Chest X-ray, AP view. Patient: 34 years old, sex F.
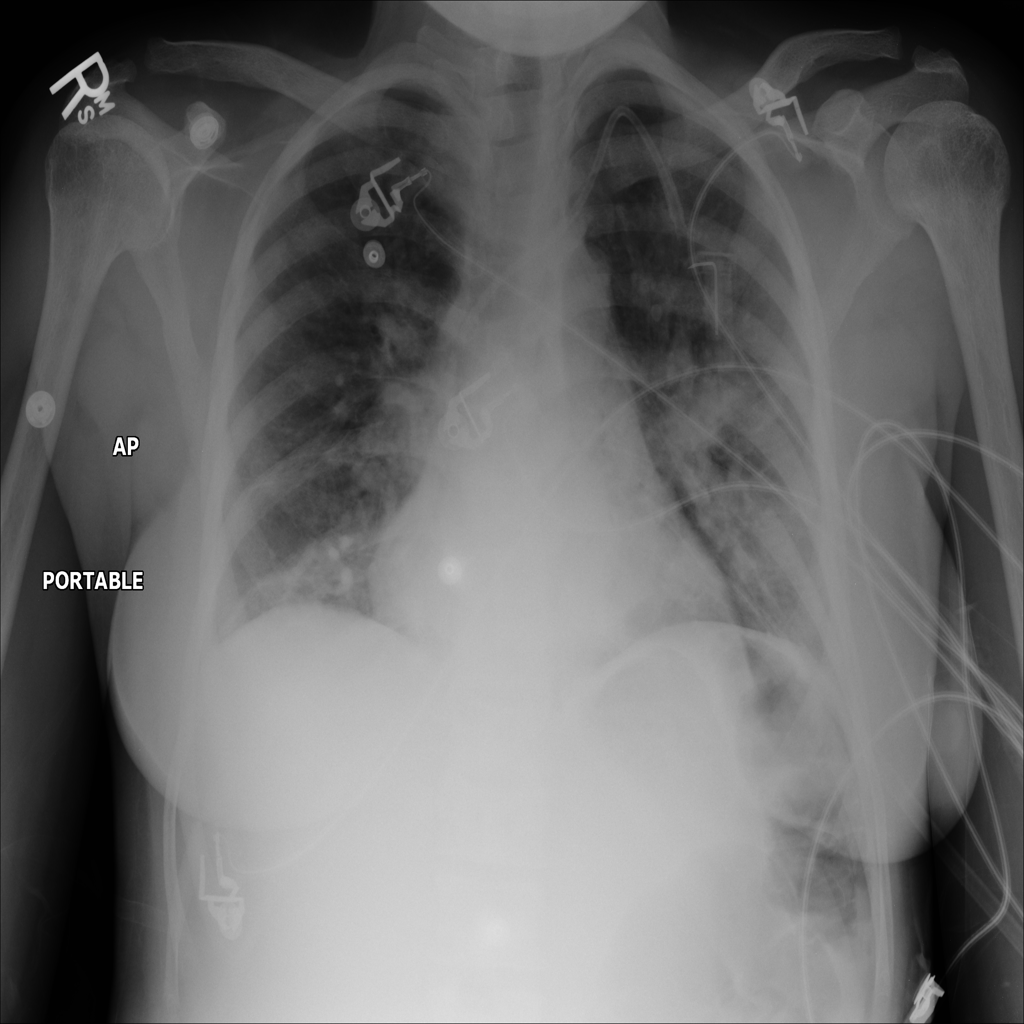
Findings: Atelectasis, Infiltration